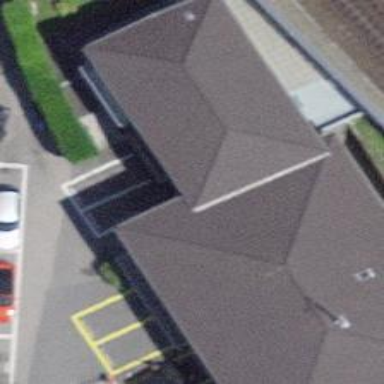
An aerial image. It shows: Bank.